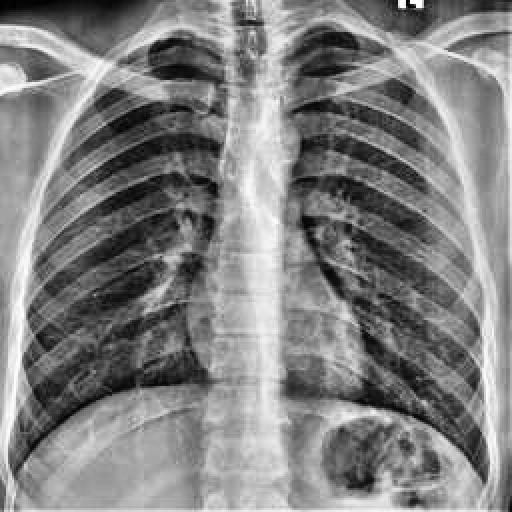
Finding: NORMAL